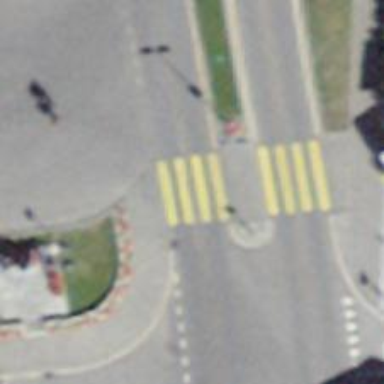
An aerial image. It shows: Zebra crossing with central island.